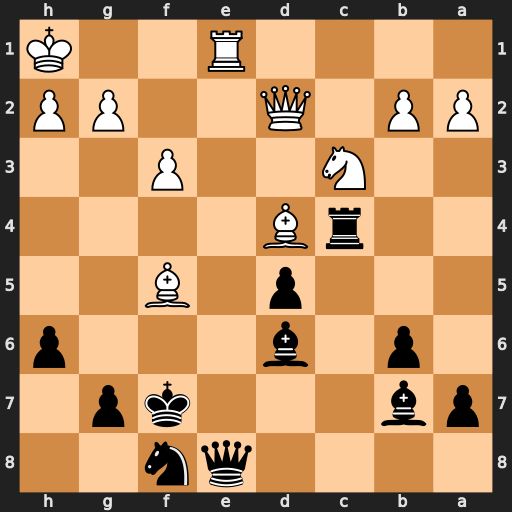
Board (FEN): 4qn2/pb3kp1/1p1b3p/3p1B2/2rB4/2N2P2/PP1Q2PP/4R2K
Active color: b
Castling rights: -
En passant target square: -
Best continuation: Rxd4 Qf2 Be5